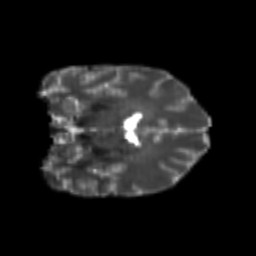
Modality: T2w
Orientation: coronal
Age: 26
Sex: female
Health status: healthy
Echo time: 0.074 s